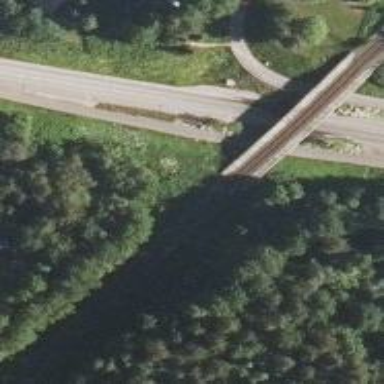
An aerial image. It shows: Continuous rail bridge crossing over railway track.